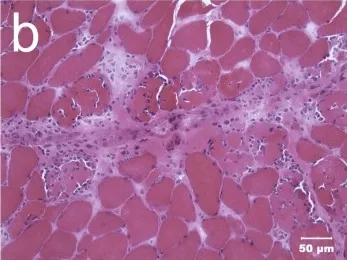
Higher [H&E stain ] power illustrate the marked variability in myofiber size with atrophic fibers having a distinct perifascicular distribution. Scattered necrotic fibers undergoing phagocytosis are also evident.
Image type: pathology (h&e)